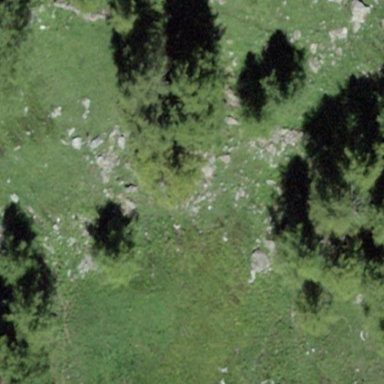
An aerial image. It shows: Forest area.